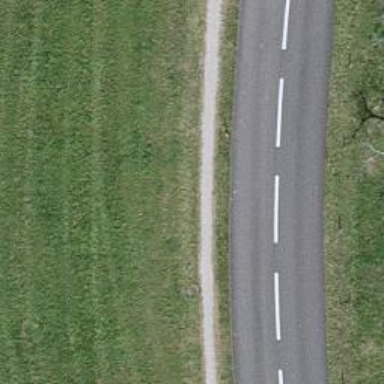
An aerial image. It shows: Footway with pebblestone surface.